Question: I have a small database that requires multiple table queries to retrieve data. I have written nested foreach loops to get this done but was wondering if it is too demanding on memory or there is a more efficient way to do this. I have seen some linq code to join tables together and it looks promising, but for now the foreach was easier to understand. Should I seek out linq code to replace the nested foreach loops. Thank you
'''
student is this so sid is this.getId
enrolls - sid(k) -term(k) -year(k) -crn(k)
sections -term(k) -year(k) -crn(k) -cprefix -cno
courses -cprefix(k) -cno(k) -chours
// count up enrolled course hours
decimal enrolledHours = 0;
foreach (enroll e in ent.enrolls)
{
if (e.sid.ToString() == this.get_Id && e.term.ToString() == term &&
e.year.ToString() == year) // find enrolls for student
{
foreach (section s in ent.sections) // search for cno for crn
{
if (s.crn == e.crn && s.term == e.term && s.year == e.year)
{
foreach (cours c in ent.courses) // match section and course
{
if (c.cprefix == s.cprefix && c.cno == s.cno)
{
enrolledHours += (decimal)c.chours;
break;
}
}
}
}
}
}
'''

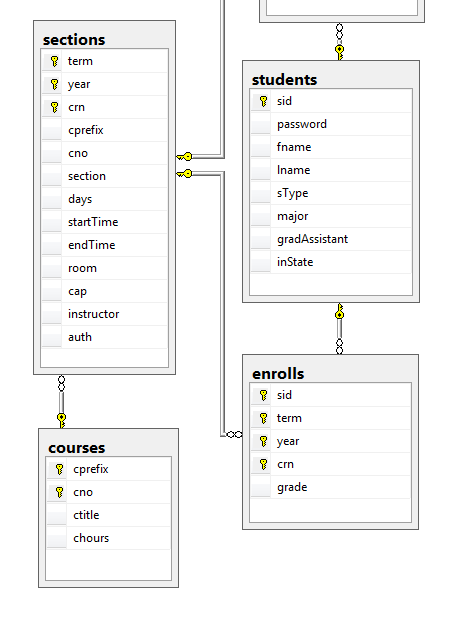
Answer: Yes, no need for the foreach loops. Too much complexity, database hops and overall messiness.
Create an in Visual Studio against your database, and EF will generate based on the foreign keys you have setup in your database.
This will allow you join on the FK's properly using the 'Include' statement.